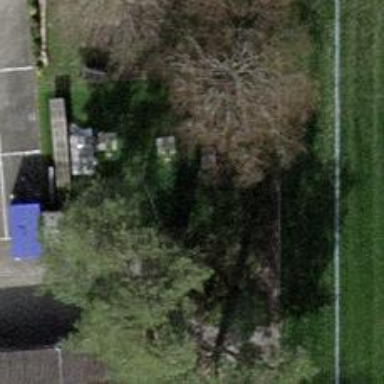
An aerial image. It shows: Evergreen needle-leaved tree.